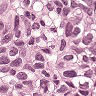
Metastatic tissue present: yes